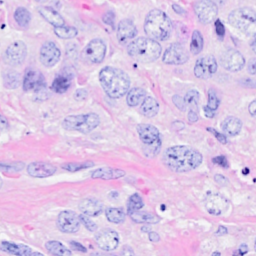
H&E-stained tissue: Breast